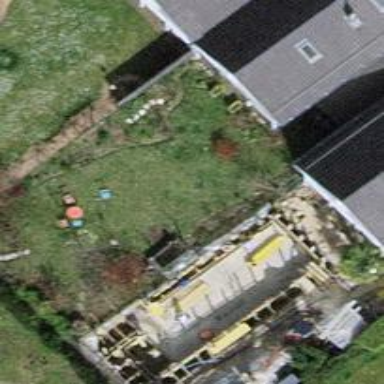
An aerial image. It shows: Garden surrounded by fence.